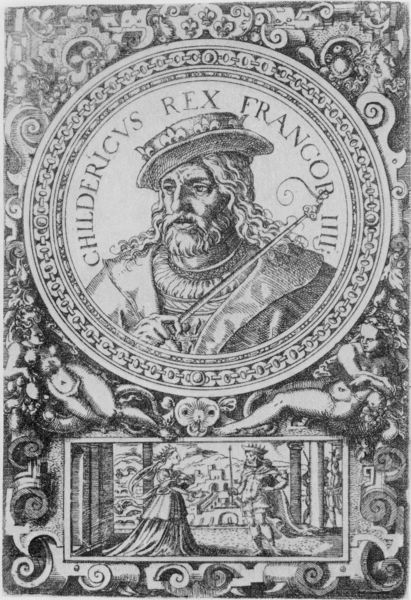
Titel: Bildnis von Childeric I, König von Frankreich (III)
Künstler: Jost Amman
Institution: (Seriendruck)
Schlagwörter: akt, berg, hand, kopf, mann, nackt, umhang, frauen, landschaft, stadt, blumen, frankreich, frau, grau, haar, hut, kleid, mund, nase, profil, schwarz, szene, säule, säulen, weiss, blick, tier, muster, ornament, alt, bart, hemd, jacke, halten, kragen, pelz, rahmen, vollbart, bildnis, portrait, porträt, gewand, haare, mantel, paar, krone, locken, prinzessin, kreis, rund, engel, ranken, schrift, liebe, stab, grafik, figuren, könig, inschrift, ornamente, verzierung, abbild, wei, buch, medaillon, druck, schwarzweiss, radierung, stich, illustration, text, herrscher, treffen, lilie, voluten, manierismus, hochkant, venus, königin, emblem, putten, zepter, latein, lateinisch, umschrift, stammbaum, franken, rex, gemahlin, verkündgung, francor, francors, mmann, zepeter, childerich